Question: I have a problem with this firebase shared drawing app. Its github url is <URL>.
The problem is the screen horizontally isn't complete when on the Drawing Activity. I think it because of the BoardWidth in the Drawing activity java file. But am not sure and the code is too difficult to read.
Is there anyway I can fix the problem?

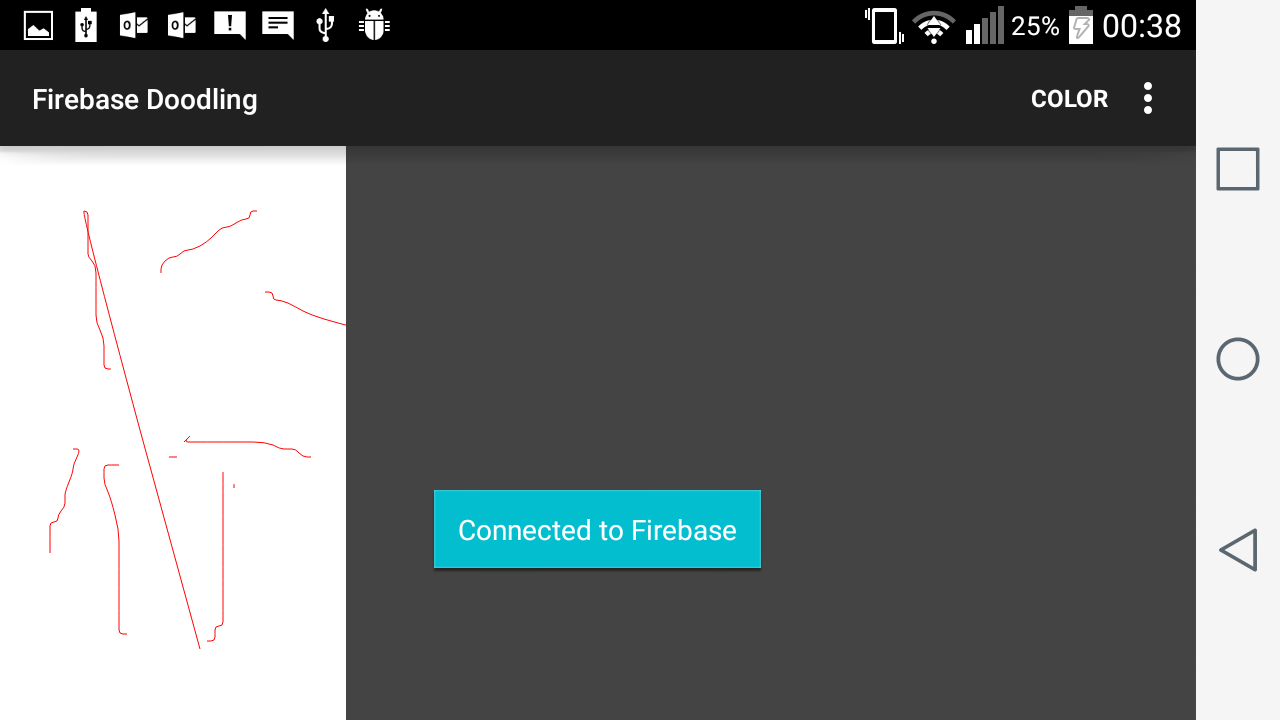
Answer: The width and height of each board are determined by the device on which the board is created. When showing an existing board on a device, it is drawn to match with the width and height of the current device in its current orientation.
The board you are drawing on was created when your device (or a device with a similar aspect ratio) as in portrait mode, while you're now drawing on it in landscape mode.
For the best experience, create the board while you're hold the device in the orientation you want to use while drawing.